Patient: sex F, age 43
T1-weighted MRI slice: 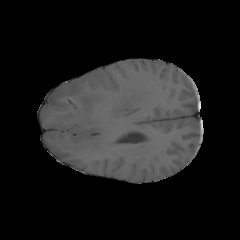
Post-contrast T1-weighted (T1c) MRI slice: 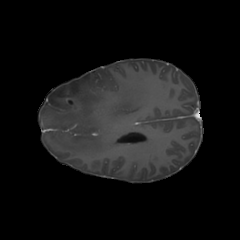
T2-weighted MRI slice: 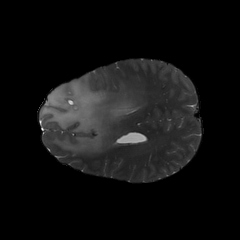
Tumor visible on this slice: yes
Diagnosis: Astrocytoma, IDH-mutant
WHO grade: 3